Field crop: tomato
Growth stage: 1
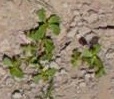
Species: portulaca